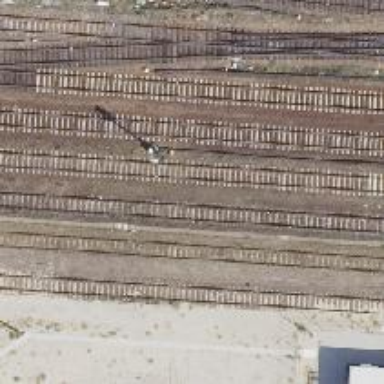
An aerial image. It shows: Railway signal.